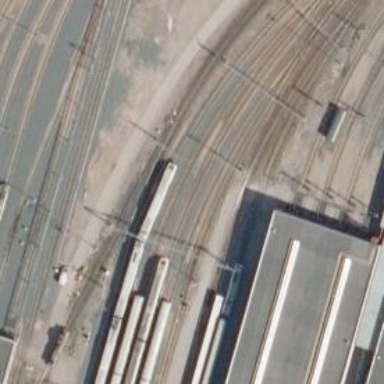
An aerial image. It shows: Rail yard with electrified contact lines for railway operations.